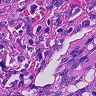
Metastatic tissue present: yes